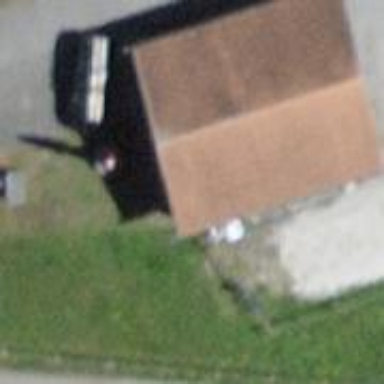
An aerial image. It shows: Hut.